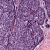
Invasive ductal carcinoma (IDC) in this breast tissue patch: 0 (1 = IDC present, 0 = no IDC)